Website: ulta-beauty
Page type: account-selection
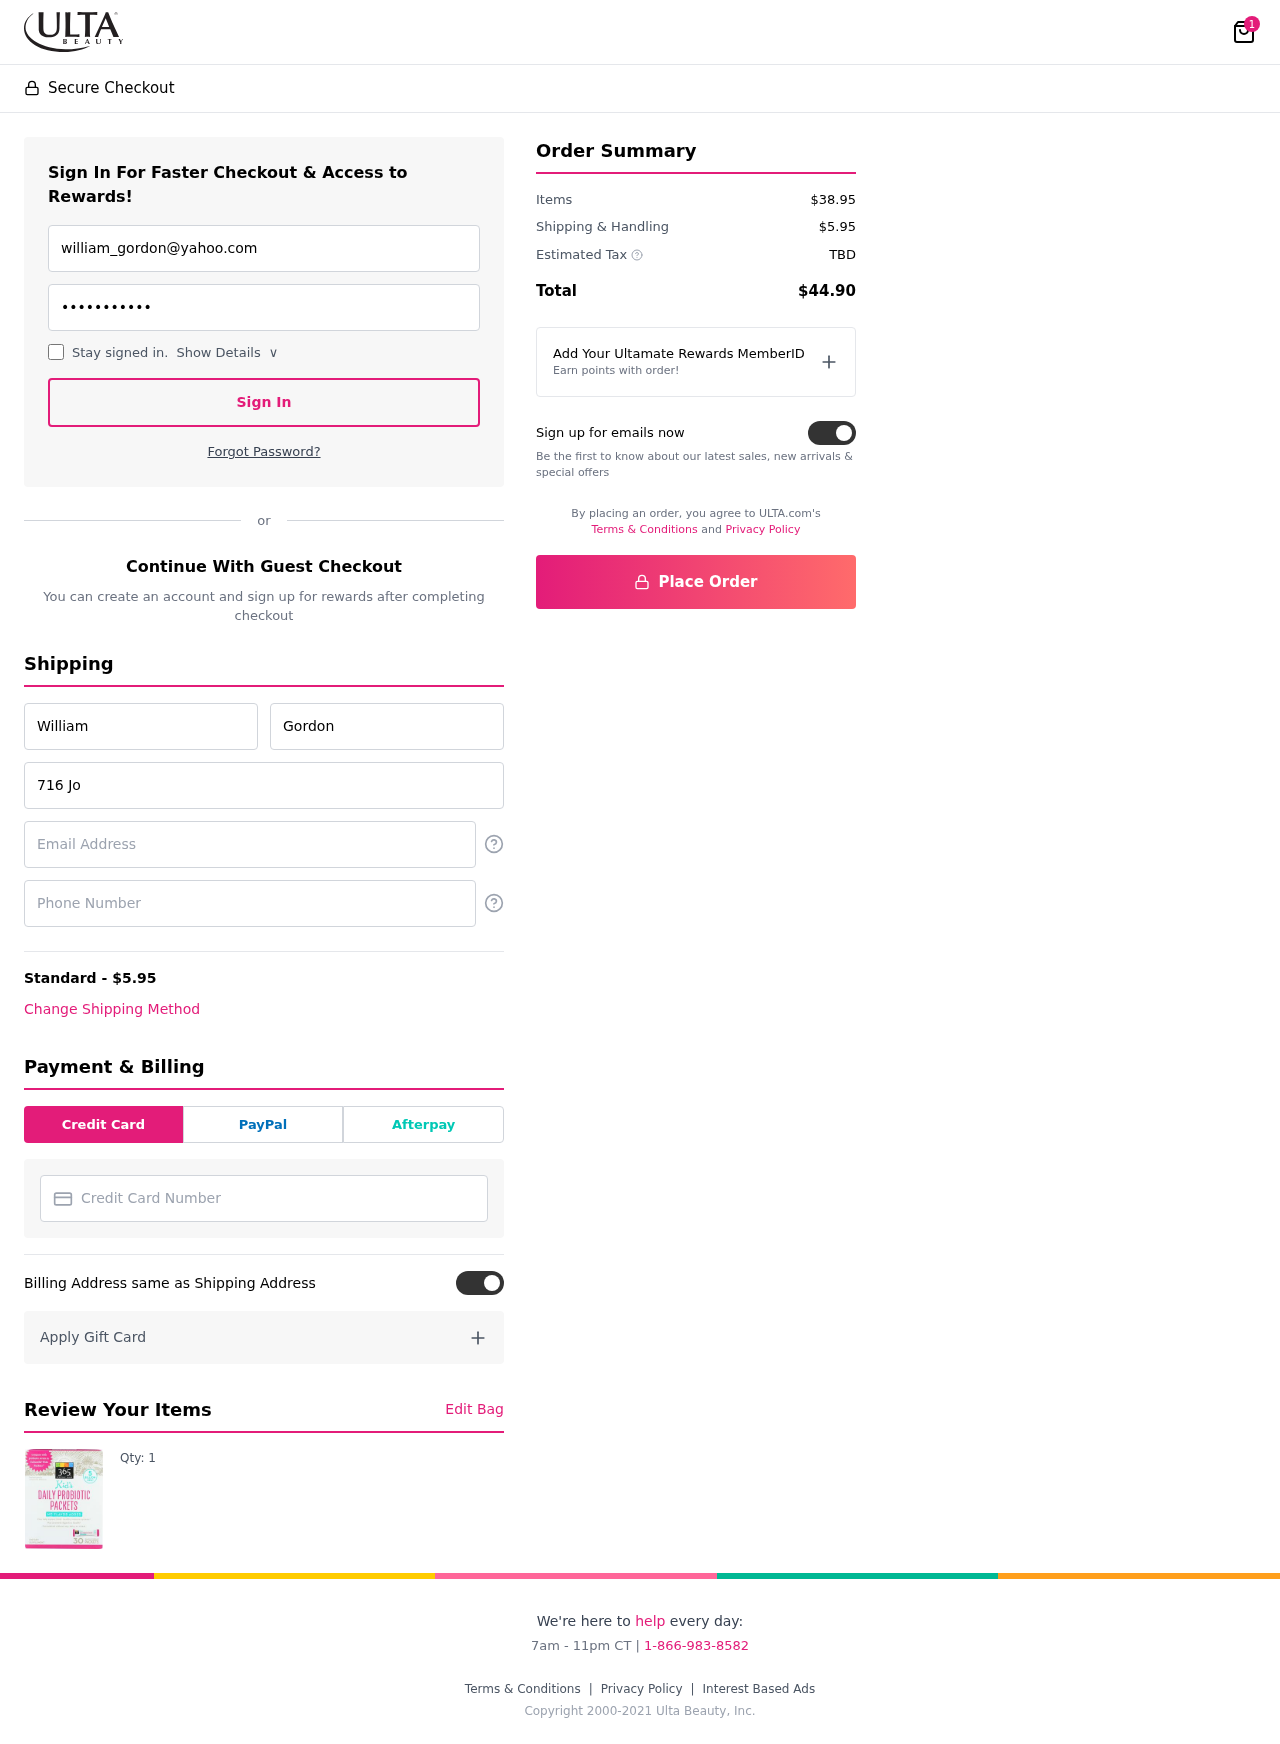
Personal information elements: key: PII_CARD_NUMBER
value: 4608 7273 5130 5194
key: PII_EMAIL
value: william_gordon@yahoo.com
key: PII_EMAIL2
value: william_gordon@yahoo.com
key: PII_FIRSTNAME
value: William
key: PII_LASTNAME
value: Gordon
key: PII_PHONE
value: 7238049321
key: PII_STREET
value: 716 John Ridge
Product elements: key: PRODUCT1_QUANTITY
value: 1
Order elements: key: ORDER_NUM_ITEMS
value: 1
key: ORDER_SHIPPING_COST
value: $5.95
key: ORDER_SUBTOTAL
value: $38.95
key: ORDER_TAX
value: TBD
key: ORDER_TOTAL
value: $44.90